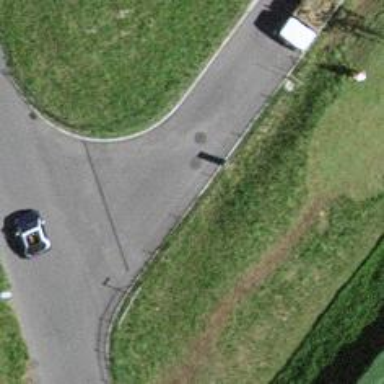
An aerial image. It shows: Bollard.